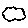
Label: cloud